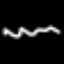
Label: squiggle